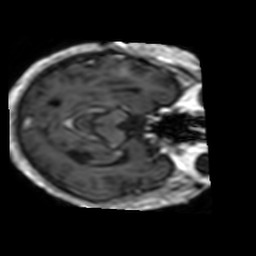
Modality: T1w
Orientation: axial
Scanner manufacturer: philips
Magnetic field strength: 1.5 T
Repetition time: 0.02 s
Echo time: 0.004605 s